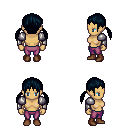
a pixel art fantasy rpg character, female body template, human, tanned skin, steel arm armor, magenta pants, raven twin-tailed hairstyle, brown shoes, four views (front, back, left, right), 2x2 character sprite sheet, small pixel art, hard edges, no anti-aliasing